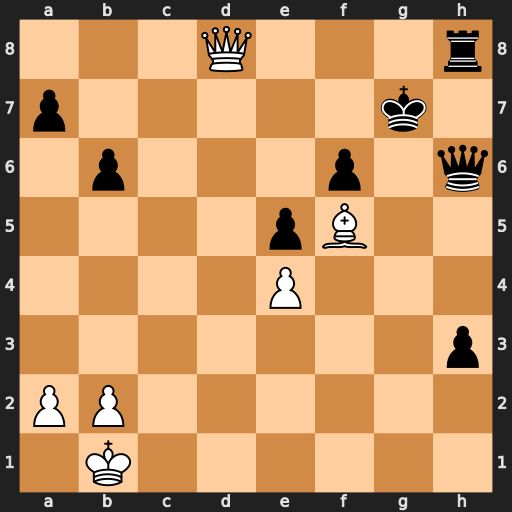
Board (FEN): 3Q3r/p5k1/1p3p1q/4pB2/4P3/7p/PP6/1K6
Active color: w
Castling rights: -
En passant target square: -
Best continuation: Qe7+ Kg8 Be6#